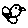
Label: bird